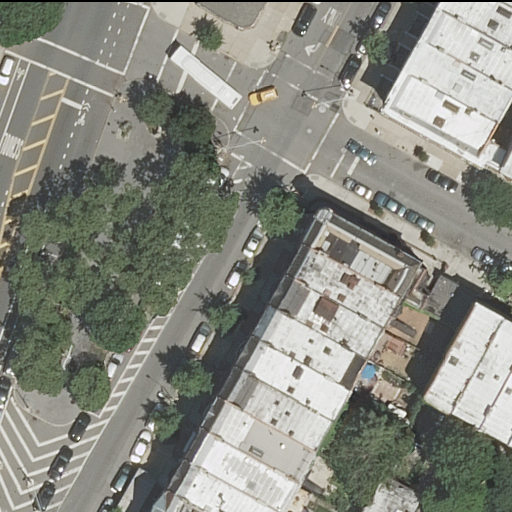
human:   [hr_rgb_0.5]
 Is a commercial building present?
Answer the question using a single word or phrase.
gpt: no

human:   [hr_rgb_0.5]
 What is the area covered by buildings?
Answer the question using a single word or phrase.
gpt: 2378m2

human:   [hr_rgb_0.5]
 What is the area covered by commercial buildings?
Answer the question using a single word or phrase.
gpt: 0m2

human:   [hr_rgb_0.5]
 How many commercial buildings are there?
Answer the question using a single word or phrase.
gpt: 0

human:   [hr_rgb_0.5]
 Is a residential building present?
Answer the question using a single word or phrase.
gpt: yes

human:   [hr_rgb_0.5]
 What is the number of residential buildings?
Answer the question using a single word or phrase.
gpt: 22

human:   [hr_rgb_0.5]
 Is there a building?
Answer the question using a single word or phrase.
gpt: yes

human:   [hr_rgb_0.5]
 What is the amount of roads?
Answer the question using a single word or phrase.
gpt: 6

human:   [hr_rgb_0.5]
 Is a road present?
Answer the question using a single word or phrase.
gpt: yes

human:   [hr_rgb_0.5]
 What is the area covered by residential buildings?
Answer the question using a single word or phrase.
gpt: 2378m2

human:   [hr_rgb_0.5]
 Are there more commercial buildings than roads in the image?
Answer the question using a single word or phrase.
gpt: no

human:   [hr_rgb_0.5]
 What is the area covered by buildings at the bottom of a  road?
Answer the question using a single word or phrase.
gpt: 2295m2

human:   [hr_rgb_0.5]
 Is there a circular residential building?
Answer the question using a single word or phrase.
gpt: no

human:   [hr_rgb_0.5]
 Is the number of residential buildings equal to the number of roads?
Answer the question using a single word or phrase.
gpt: no

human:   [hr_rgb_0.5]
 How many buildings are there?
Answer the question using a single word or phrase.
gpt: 22

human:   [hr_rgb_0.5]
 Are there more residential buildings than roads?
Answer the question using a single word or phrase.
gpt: yes

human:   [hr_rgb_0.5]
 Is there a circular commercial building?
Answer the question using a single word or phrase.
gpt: no

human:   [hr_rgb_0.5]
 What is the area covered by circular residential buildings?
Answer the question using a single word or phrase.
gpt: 0m2

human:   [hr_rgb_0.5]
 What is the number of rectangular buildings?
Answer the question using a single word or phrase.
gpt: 19

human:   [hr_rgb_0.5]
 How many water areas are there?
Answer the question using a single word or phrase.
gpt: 0

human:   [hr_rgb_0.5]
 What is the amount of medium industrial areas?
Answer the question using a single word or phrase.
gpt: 0

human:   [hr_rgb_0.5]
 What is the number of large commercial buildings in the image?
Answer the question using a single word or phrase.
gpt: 0

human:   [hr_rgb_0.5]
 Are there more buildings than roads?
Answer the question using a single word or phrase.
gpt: yes

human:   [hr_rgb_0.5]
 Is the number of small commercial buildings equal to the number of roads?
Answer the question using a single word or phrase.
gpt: no

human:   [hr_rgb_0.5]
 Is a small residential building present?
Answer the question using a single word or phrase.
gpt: yes

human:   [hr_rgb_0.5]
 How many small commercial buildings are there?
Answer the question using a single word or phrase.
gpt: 0

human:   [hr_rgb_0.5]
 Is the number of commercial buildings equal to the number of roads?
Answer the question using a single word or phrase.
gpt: no

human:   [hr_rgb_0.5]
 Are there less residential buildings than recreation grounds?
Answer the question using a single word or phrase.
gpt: no

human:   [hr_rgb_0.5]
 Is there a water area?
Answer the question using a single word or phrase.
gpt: no

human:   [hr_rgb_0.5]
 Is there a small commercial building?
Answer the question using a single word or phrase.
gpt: no

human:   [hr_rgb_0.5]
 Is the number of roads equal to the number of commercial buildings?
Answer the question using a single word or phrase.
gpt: no

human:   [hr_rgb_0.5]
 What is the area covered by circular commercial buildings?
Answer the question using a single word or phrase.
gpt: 0m2

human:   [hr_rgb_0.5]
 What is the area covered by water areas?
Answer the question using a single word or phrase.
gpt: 0m2

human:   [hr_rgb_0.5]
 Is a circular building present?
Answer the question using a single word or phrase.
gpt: no

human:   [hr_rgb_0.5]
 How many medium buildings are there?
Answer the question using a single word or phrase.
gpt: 12

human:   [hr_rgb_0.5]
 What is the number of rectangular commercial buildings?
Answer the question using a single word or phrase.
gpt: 0

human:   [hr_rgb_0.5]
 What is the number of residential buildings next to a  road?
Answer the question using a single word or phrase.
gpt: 22

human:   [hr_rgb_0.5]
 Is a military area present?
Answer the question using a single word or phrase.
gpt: no

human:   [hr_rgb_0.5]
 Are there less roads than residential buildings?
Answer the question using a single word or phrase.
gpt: yes

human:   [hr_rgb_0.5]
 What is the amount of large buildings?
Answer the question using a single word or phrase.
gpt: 0

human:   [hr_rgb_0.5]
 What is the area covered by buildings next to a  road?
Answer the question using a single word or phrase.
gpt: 2378m2

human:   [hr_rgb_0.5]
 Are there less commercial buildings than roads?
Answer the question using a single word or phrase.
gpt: yes

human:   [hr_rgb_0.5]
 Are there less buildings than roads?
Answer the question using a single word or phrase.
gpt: no

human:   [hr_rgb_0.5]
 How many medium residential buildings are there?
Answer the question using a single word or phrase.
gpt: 12

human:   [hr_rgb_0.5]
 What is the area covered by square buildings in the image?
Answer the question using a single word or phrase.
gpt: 0m2

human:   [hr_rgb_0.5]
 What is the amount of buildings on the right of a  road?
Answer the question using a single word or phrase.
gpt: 22

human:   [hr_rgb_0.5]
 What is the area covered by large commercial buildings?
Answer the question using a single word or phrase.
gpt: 0m2

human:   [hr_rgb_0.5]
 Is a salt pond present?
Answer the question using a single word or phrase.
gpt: no

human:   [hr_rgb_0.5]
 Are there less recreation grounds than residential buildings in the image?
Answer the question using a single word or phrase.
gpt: yes

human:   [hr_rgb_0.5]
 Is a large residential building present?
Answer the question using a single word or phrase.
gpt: no

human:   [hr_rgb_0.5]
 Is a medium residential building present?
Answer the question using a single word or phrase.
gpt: yes

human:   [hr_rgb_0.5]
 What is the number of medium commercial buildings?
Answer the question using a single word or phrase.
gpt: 0

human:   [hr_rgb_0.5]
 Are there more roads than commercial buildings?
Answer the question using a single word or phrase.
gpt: yes

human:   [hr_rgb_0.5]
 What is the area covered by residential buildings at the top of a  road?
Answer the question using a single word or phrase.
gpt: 663m2

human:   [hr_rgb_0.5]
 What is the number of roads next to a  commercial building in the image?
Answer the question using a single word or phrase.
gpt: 0

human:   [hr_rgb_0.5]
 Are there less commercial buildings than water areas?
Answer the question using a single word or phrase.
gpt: no

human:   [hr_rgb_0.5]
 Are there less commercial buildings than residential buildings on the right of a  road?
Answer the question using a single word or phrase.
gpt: yes

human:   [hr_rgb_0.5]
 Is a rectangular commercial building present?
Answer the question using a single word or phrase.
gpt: no

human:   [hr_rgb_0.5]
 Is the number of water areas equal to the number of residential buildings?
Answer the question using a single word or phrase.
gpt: no

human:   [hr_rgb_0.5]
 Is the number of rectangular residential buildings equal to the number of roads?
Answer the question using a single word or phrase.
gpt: no

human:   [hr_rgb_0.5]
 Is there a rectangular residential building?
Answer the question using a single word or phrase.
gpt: yes

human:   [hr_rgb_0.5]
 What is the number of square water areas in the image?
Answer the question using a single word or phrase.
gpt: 0

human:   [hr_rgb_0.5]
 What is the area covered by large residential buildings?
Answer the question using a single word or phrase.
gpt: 0m2

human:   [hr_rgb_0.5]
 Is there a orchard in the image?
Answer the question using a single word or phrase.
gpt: no